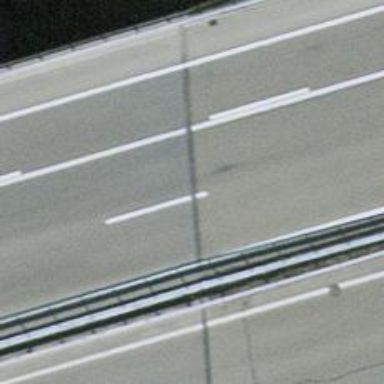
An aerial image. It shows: Asphalt motorway.